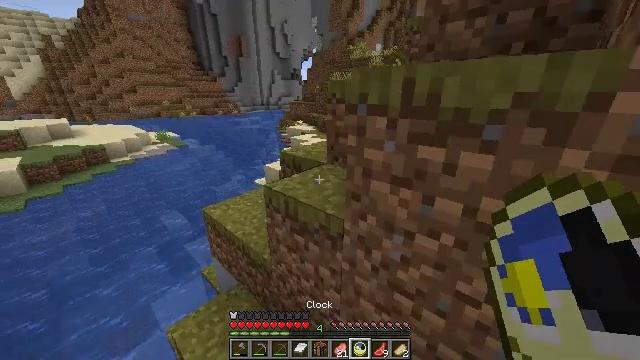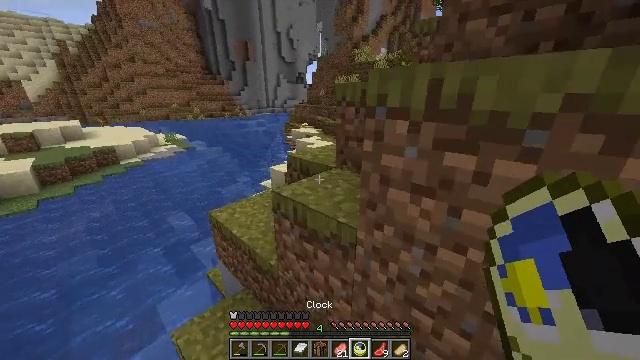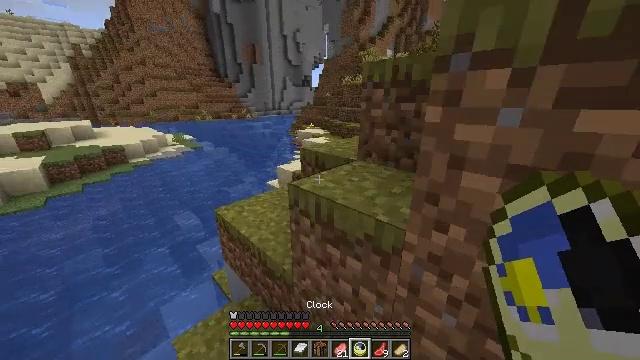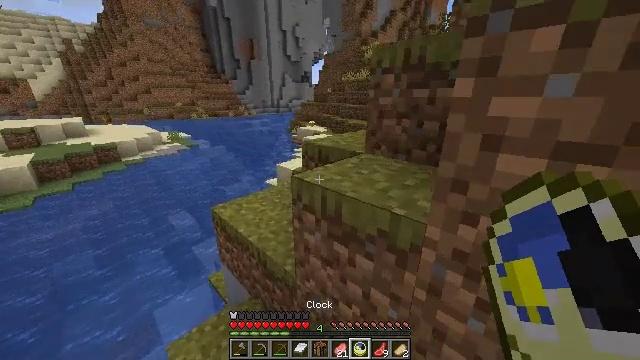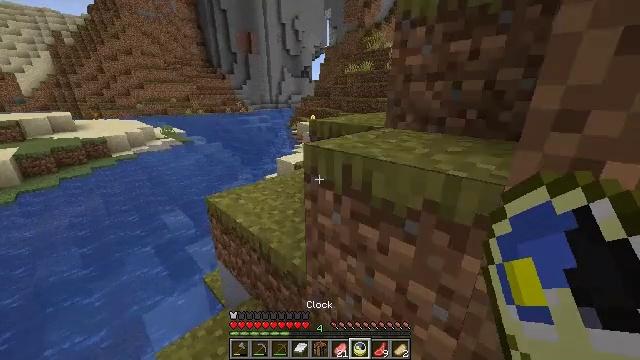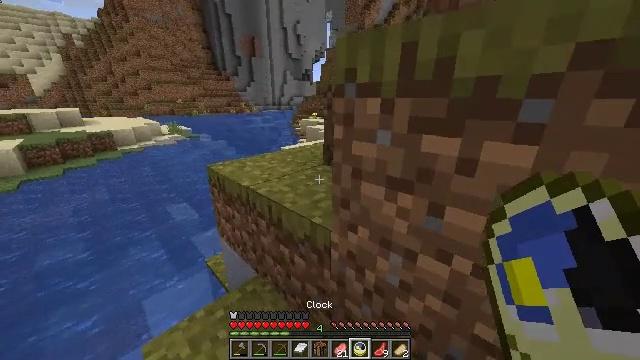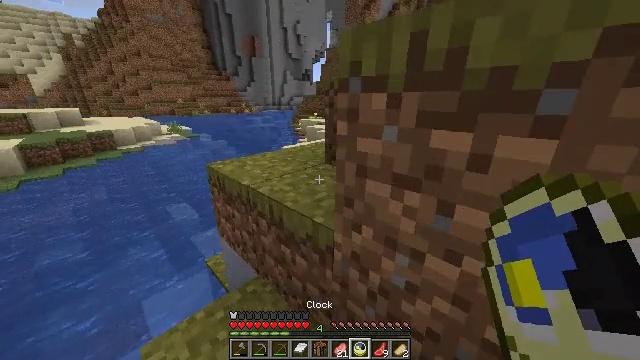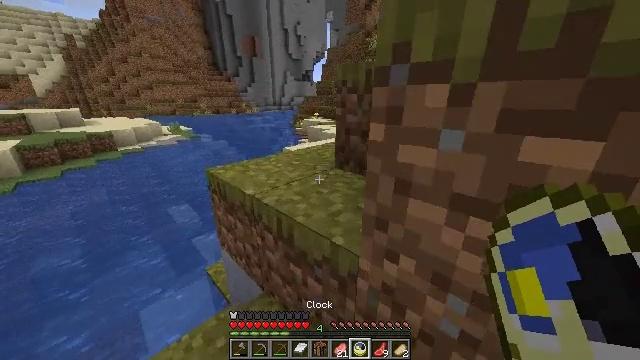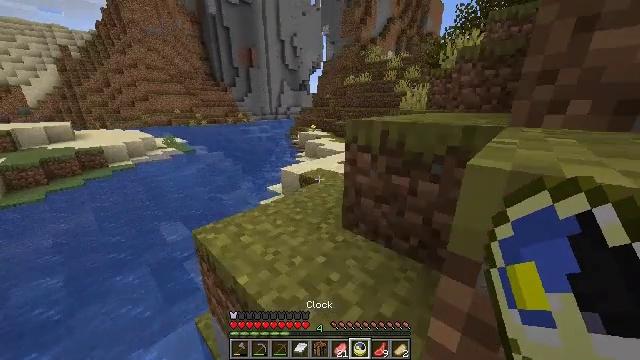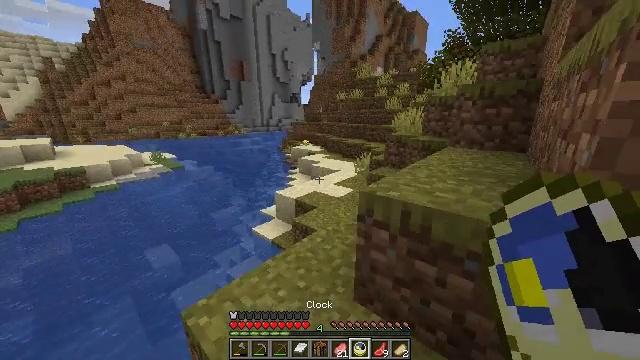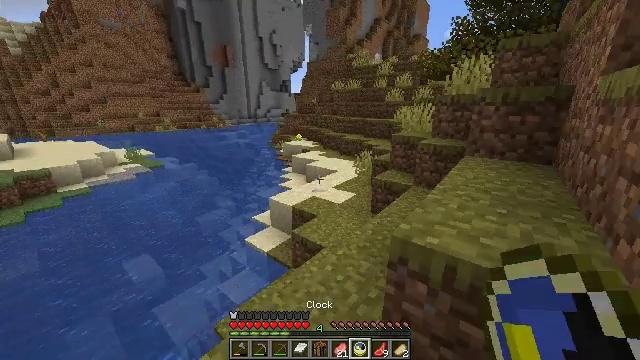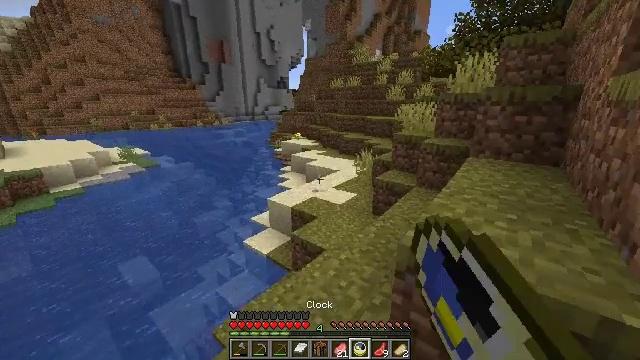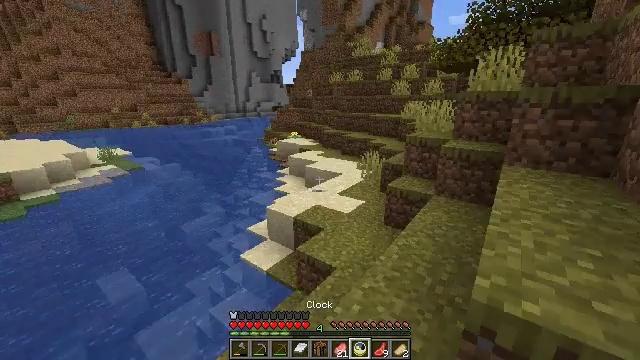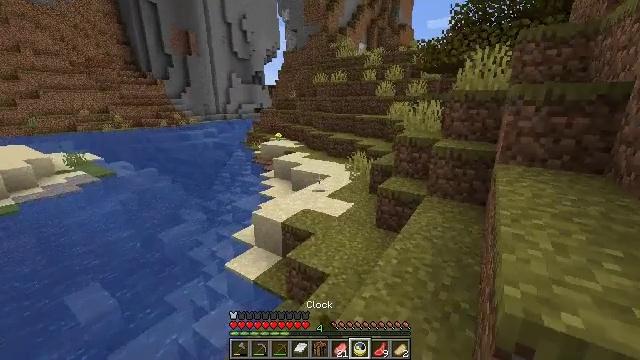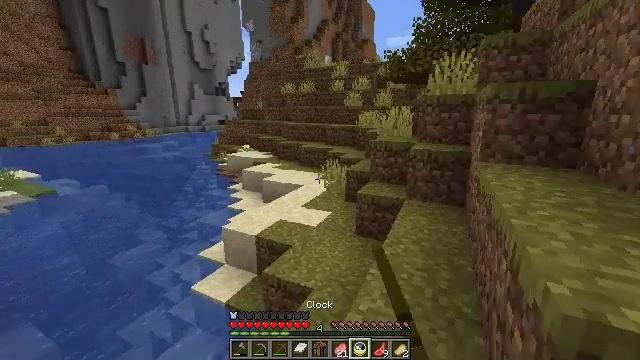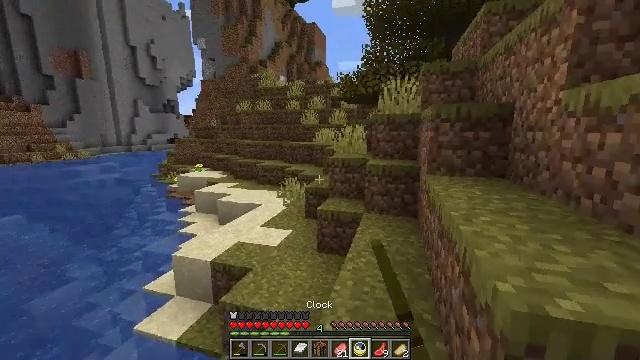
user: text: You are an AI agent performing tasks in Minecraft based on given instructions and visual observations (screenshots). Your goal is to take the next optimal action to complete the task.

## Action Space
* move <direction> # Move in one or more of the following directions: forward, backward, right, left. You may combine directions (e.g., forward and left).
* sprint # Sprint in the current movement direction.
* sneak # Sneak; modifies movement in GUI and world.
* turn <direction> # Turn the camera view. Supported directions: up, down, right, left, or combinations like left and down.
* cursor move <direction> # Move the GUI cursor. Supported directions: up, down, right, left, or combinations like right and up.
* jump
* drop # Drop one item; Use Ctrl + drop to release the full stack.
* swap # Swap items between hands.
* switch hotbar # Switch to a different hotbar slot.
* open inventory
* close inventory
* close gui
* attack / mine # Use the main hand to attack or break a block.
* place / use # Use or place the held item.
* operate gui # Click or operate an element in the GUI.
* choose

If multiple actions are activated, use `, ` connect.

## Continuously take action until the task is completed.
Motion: motion action
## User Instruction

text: Collect books by breaking the bookshelf.
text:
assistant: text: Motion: move forward and move left, sprint, turn left, jump
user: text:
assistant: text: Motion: move forward and move left, sprint, turn left, jump
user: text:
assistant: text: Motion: move forward and move left, sprint, jump
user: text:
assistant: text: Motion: move forward and move left, sprint, jump
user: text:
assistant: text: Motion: move forward, sprint, jump
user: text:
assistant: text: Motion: move forward, jump
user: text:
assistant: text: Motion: move forward, jump
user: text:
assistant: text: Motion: move forward, turn right and up, jump
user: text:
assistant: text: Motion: move forward, turn right and up, jump
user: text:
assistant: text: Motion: move forward, turn right and down, attack / mine and use / place, jump
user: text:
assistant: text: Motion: move forward, attack / mine and use / place, jump
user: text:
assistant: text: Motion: move forward, turn right, attack / mine and use / place, jump
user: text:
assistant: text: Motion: move forward, turn right, attack / mine and use / place, jump
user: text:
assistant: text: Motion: move forward, turn right and up, attack / mine and use / place, jump
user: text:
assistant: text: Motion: move forward, turn right and up, jump
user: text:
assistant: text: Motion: move forward, turn right and up, jump
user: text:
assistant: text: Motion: move forward, turn right, jump
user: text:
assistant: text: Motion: move forward, turn right, jump
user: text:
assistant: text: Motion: move forward, turn right, jump
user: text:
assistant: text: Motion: move forward, turn right, jump
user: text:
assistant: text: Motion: move forward, turn right, jump
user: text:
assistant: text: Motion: move forward, jump
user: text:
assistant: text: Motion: move forward, jump
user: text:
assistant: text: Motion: move forward, use / place, jump
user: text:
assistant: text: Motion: move forward, use / place, jump
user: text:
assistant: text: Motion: move forward, use / place, jump
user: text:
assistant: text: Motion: move forward, use / place, jump
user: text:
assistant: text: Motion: move forward, jump
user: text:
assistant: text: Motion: move forward, jump
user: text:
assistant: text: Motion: move forward, jump